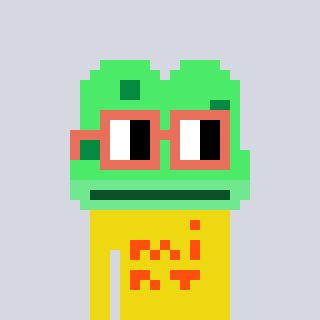
a pixel art character with square orange glasses, a frog-shaped head and a yellow-colored body on a cool background